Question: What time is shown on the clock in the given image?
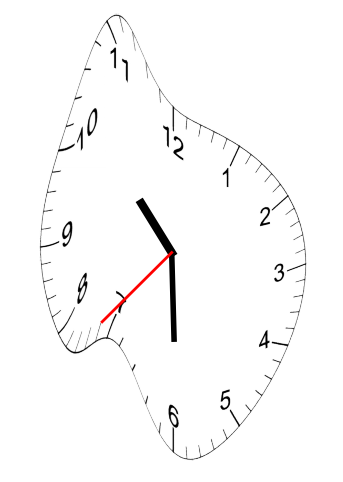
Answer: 10:29:37